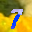
Label: 7